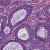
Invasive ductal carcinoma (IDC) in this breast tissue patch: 1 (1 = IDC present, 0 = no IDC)